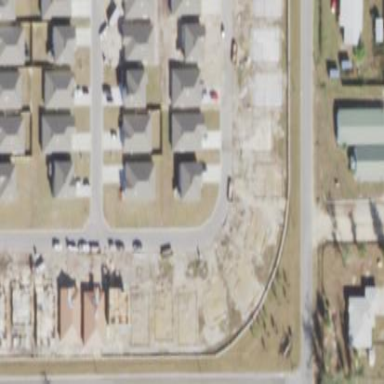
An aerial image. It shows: Residential area consisting of single-family homes.